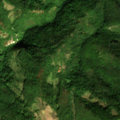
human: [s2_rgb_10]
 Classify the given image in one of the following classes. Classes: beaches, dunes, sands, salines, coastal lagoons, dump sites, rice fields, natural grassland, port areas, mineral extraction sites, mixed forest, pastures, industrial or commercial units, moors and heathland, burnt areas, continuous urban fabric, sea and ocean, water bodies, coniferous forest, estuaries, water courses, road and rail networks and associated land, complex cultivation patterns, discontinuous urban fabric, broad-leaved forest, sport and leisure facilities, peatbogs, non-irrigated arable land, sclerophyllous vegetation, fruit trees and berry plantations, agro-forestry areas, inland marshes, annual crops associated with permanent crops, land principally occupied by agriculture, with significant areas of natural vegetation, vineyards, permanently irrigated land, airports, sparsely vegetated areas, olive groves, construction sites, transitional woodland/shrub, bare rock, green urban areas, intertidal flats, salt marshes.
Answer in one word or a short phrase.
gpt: complex cultivation patterns, land principally occupied by agriculture, with significant areas of natural vegetation, broad-leaved forest, transitional woodland/shrub